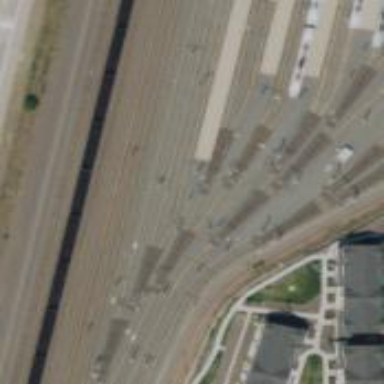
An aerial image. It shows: Light rail yard with electrified contact lines.